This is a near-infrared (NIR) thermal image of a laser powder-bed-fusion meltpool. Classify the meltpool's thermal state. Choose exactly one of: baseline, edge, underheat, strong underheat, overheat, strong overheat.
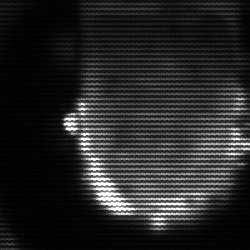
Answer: baseline